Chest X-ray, AP view. Patient: 25 years old, sex M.
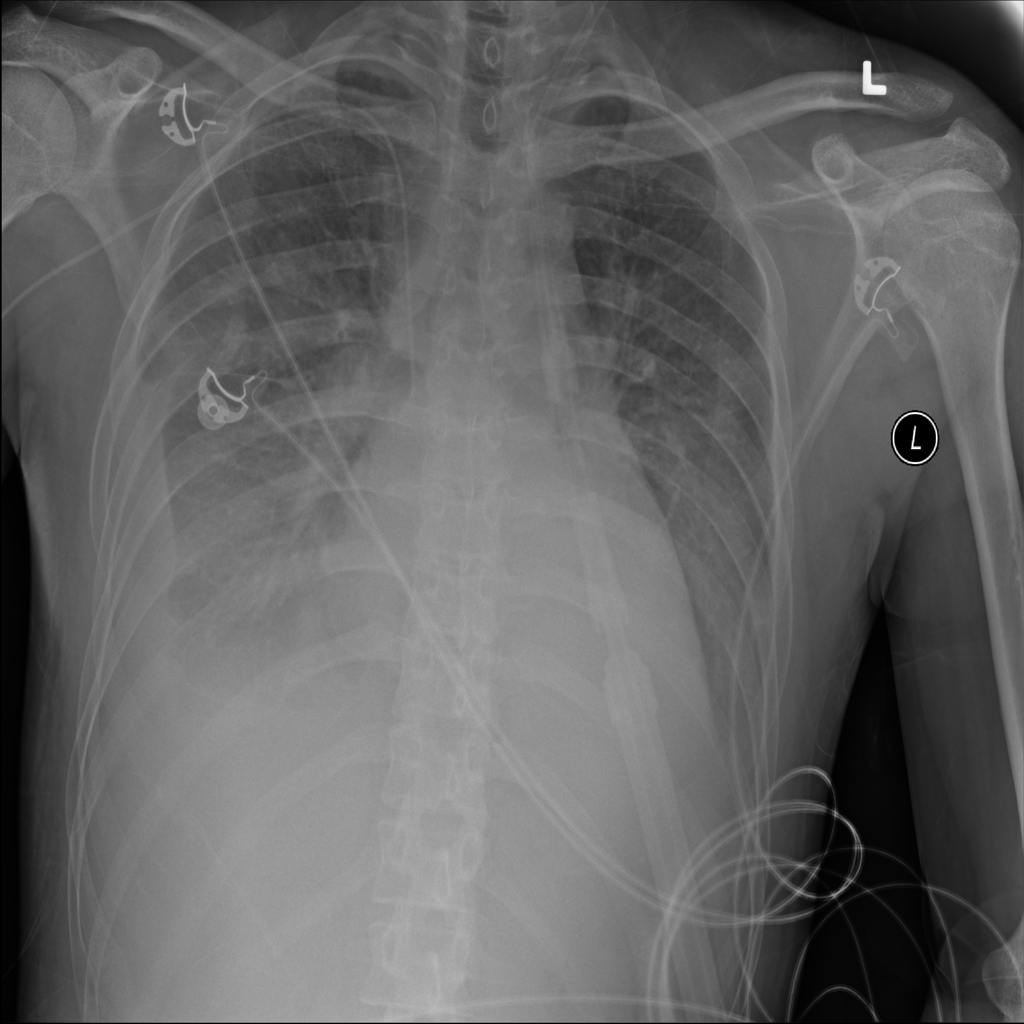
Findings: Consolidation